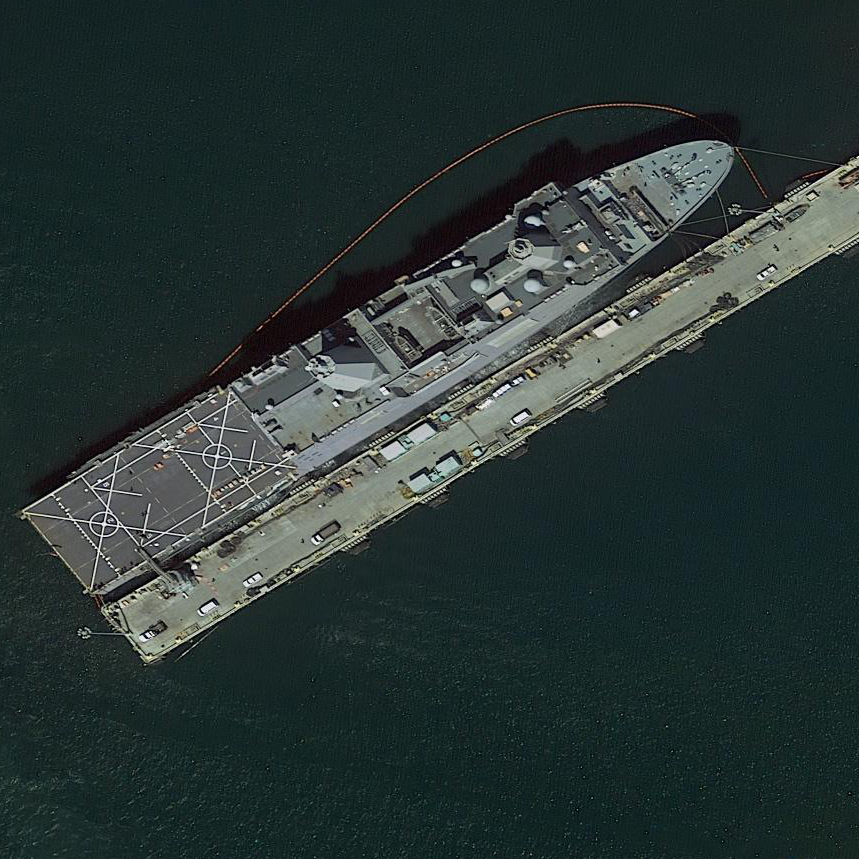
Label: combat